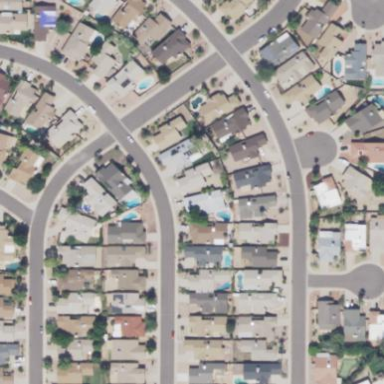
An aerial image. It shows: Residential area with detached houses.